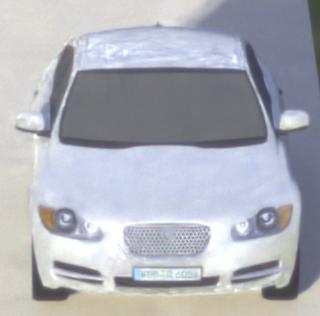
Make: Jaguar
Model: XF 3.0 V6
Detailed model: XF (X250) Limousine
Model produced from: 2010/02
Model produced until: 2010/10
Doors: 4
Color: white
Road condition: dry road
Daytime: morning or afternoon
Contrast: medium contrast